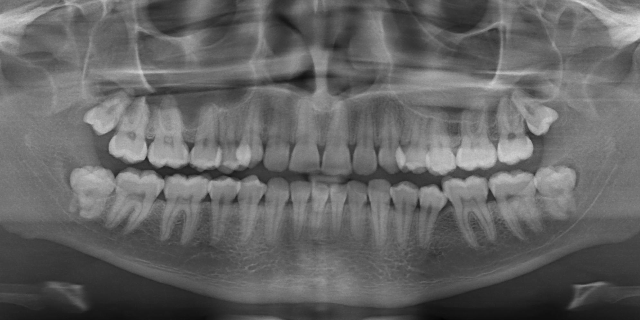
adult